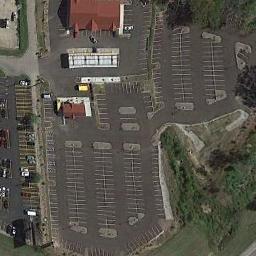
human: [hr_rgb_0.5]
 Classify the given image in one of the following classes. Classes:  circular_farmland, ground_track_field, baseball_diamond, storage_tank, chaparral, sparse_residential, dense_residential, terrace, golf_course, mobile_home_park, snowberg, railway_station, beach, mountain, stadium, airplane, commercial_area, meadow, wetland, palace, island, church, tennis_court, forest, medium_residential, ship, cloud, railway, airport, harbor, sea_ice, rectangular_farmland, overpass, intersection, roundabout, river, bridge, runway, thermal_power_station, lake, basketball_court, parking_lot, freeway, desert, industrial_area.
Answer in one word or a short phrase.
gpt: parking_lot